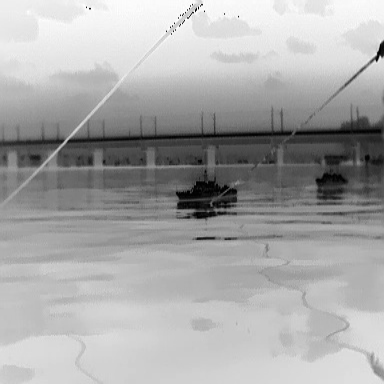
There are two warships in the infrared image.